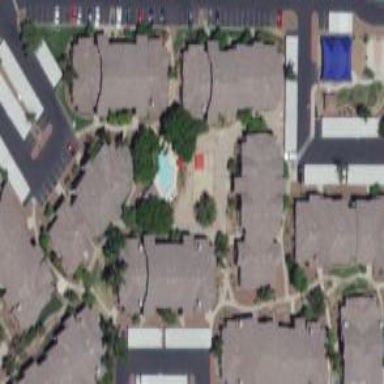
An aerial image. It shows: Swimming pool located in leisure land.